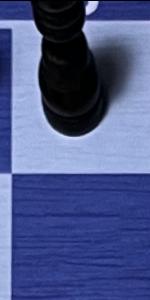
Label: Empty